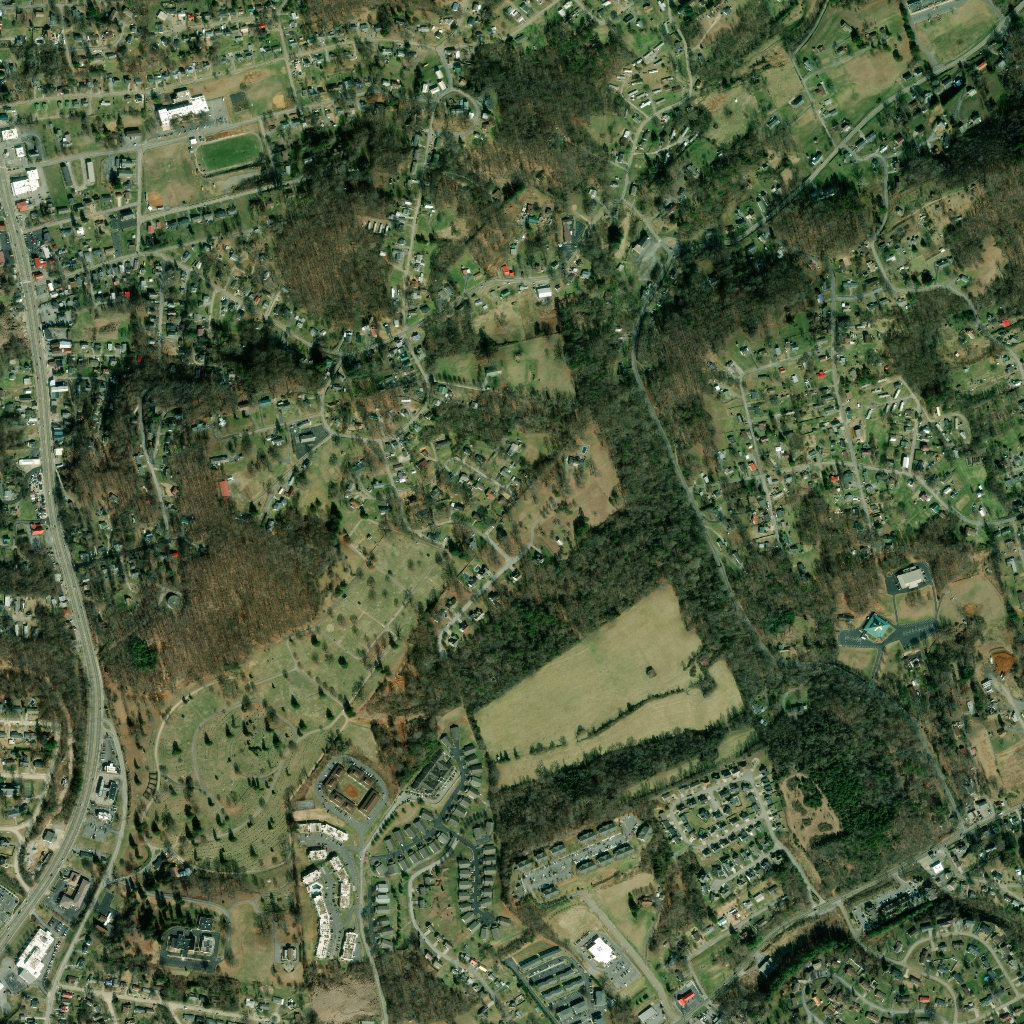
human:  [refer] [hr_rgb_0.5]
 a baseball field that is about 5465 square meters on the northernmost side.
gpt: <box>[[23, 7, 28, 11, 0]]</box>